Question: I am trying to change the identifier of my uitableviewcell in storyboards. The problem is that options pain doesn't have the option available anymore. See the image below:

As you can see the options are limited. How can I see the full range of options?
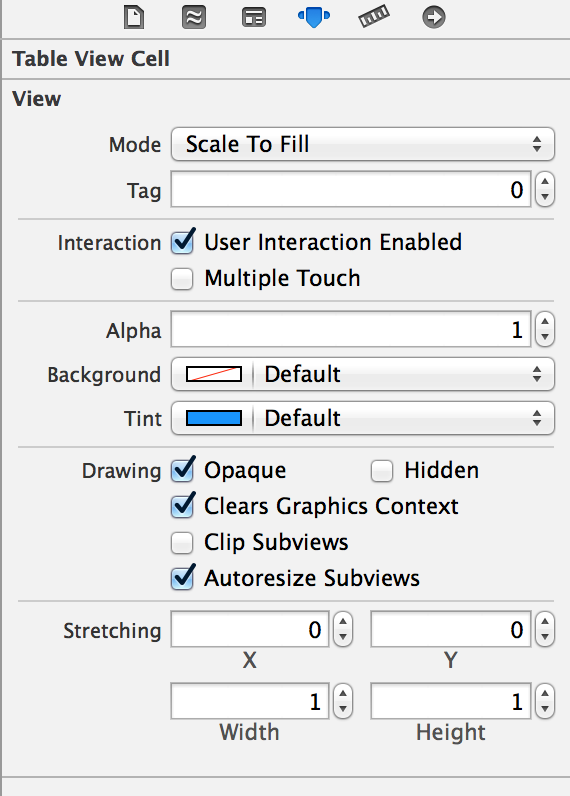
Answer: When I hover over the Table View Cell menu bar, there is an option to 'Show' which then allows me to set the identifier.